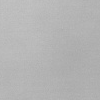
Atmospheric dust classification: dusty